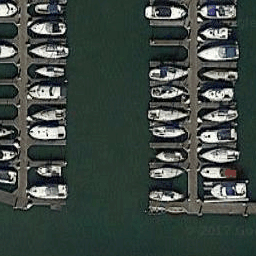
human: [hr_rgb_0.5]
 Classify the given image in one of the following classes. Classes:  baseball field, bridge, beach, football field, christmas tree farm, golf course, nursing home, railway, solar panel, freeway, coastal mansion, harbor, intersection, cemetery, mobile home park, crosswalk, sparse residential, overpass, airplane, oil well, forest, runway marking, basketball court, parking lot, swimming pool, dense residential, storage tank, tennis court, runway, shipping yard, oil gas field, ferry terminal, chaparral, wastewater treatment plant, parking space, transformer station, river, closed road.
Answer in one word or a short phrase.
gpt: harbor